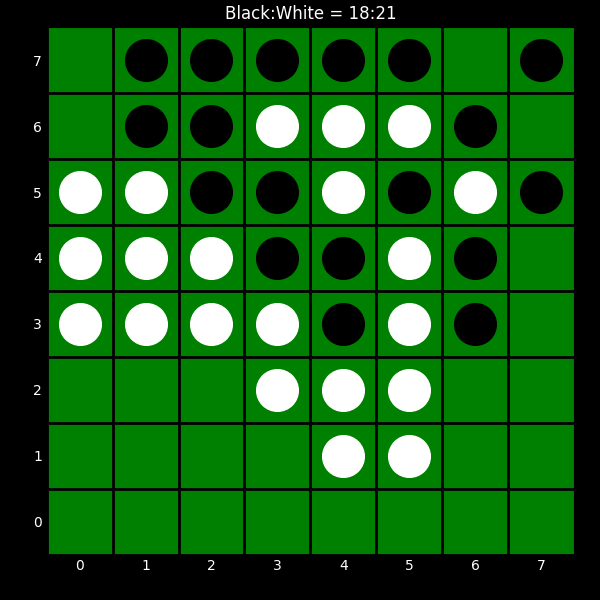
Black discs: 18
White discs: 21